Milling tool wear sample.
Tool blade image: 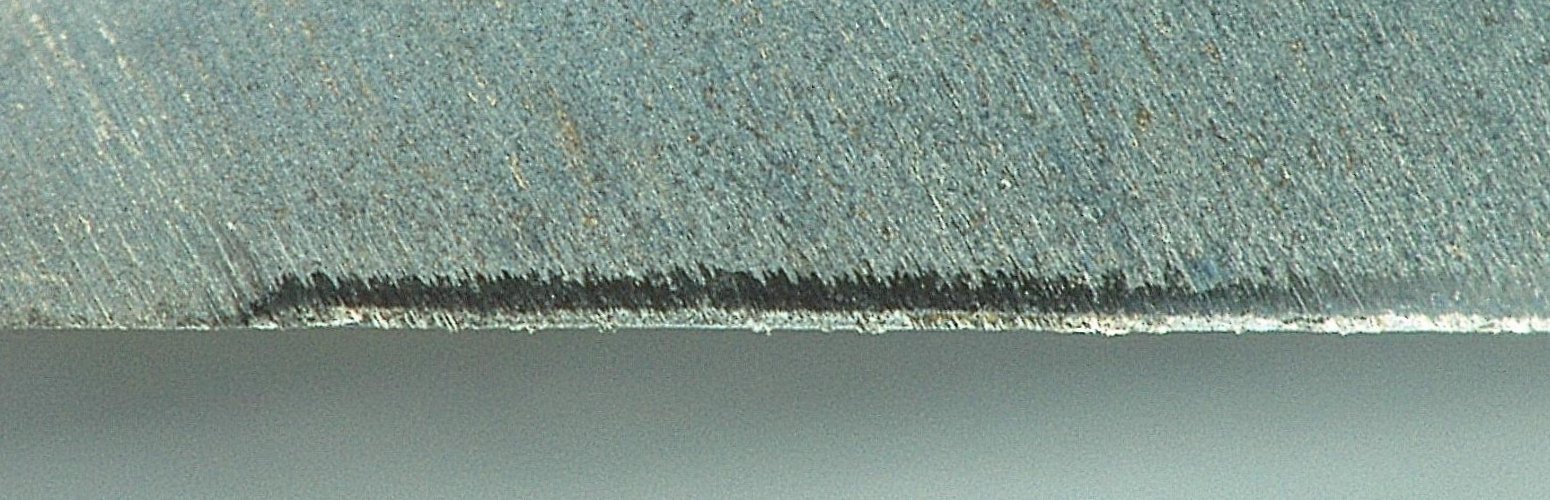
Chip image: 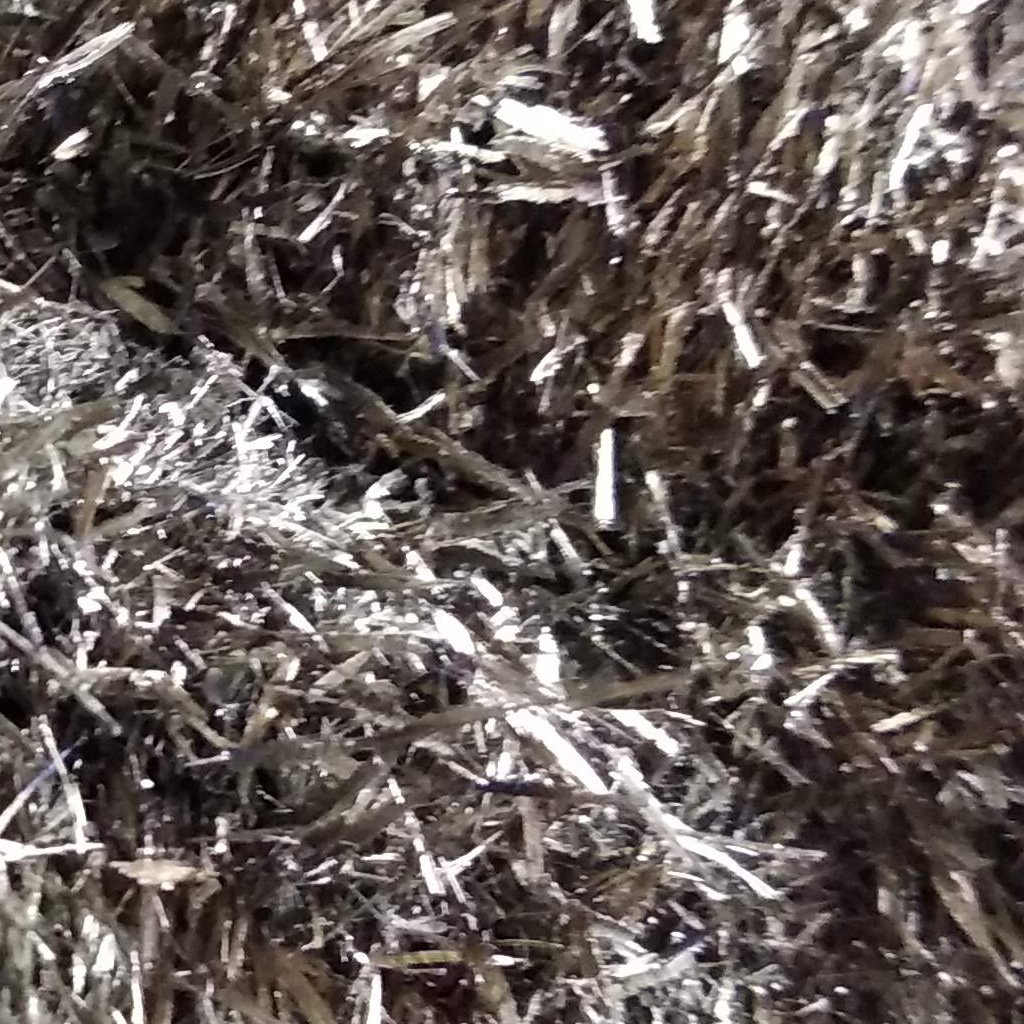
Workpiece image: 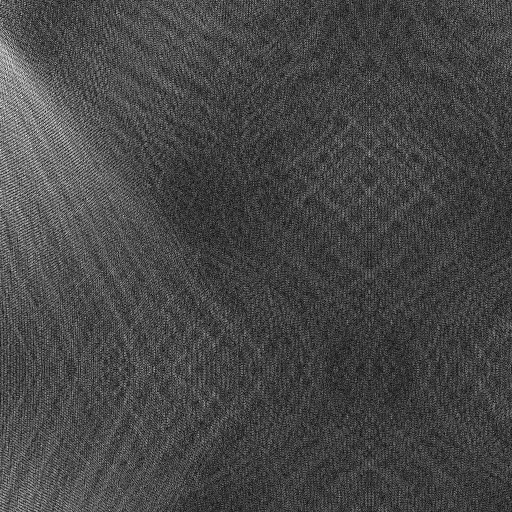
Tool wear state: sharp
Gaps: 0
Flank wear: 69.35
Overhang: 8.66
Force-signal Mel-spectrograms (X, Y, Z axes): 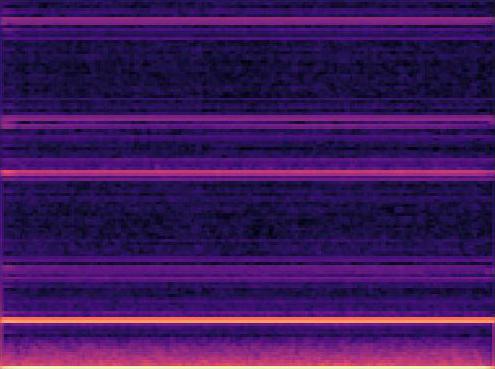 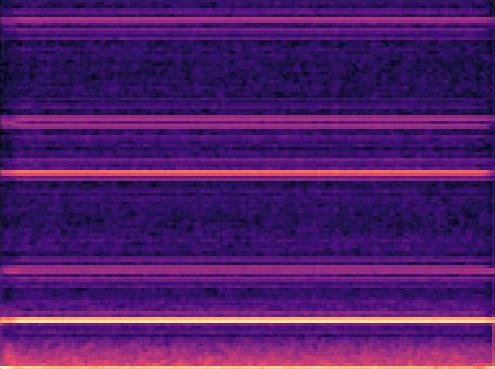 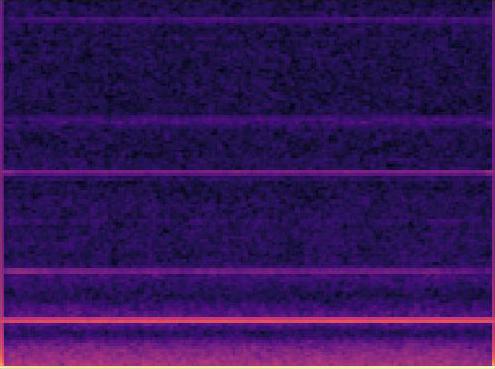
Force-signal scalograms (X, Y, Z axes): 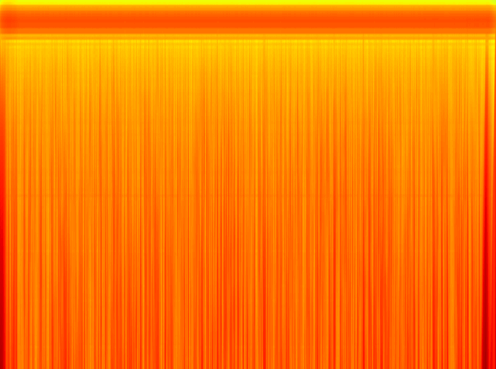 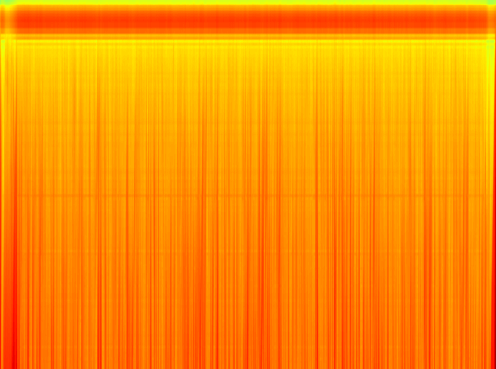 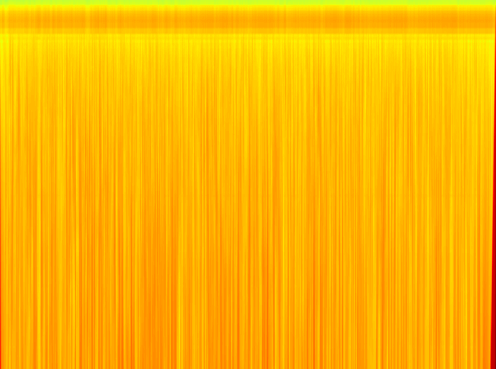
Force phase: initial_break_in_wear